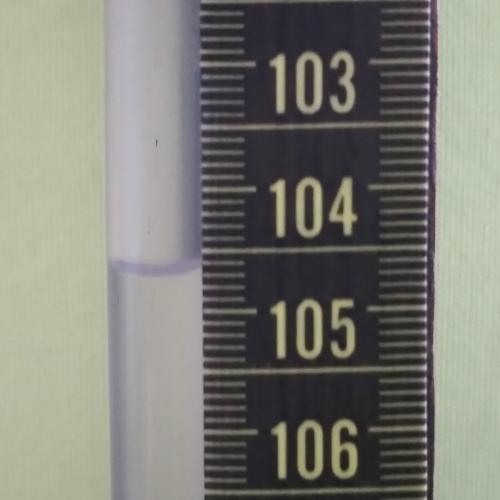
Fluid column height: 104.7 cm